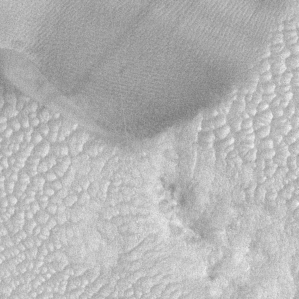
Label: frost